Question: I have got this error while running my hibernate app:
'''
Exception in thread "main" org.hibernate.MappingException: Unknown entity: sajjad.htlo.book.Books
at org.hibernate.internal.SessionFactoryImpl.getEntityPersister(SessionFactoryImpl.java:1095)
at org.hibernate.internal.SessionImpl.getEntityPersister(SessionImpl.java:1439)
...
'''
Project Structure:

I had declared it's mapping class in 'hibernate.cfg':
'''
...
<mapping class="sajjad.htlo.book.Books" />
...
'''
This is 'Books' POJO:
'''
@Entity
@Table(name = "Books")
public class Books implements Serializable {
@Id
@GeneratedValue
private Integer id;
private String title;
private String author;
private int isbn;
private double cost;
public Books() {
}
public Books(Integer id, String title, String author) {
this.id = id;
this.title = title;
this.author = author;
}
public Books(String title, String author) {
this.title = title;
this.author = author;
}
// getters/setters
}
'''
Here is 'BookDao.java':
'''
public class BookDao implements BookDaoInterface<Books, String> {
private Session currentSession;
private Transaction currentTransaction;
public BookDao() {
}
public Session openCurrentSession() {
currentSession = getSessionFactory().openSession();
return currentSession;
}
public void closeCurrentSession() {
getCurrentSession().close();
}
public Session openCurrentSessionwithTransaction() {
currentSession = getSessionFactory().openSession();
currentTransaction = currentSession.beginTransaction();
return currentSession;
}
public void closeCurrentSessionwithTransaction() throws Exception {
getCurrentTransaction().commit();
getCurrentSession().close();
}
public static SessionFactory getSessionFactory() {
Configuration configuration = new Configuration().configure();
StandardServiceRegistryBuilder builder = new StandardServiceRegistryBuilder()
.applySettings(configuration.getProperties());
SessionFactory sessionFactory = configuration.buildSessionFactory(builder.build());
return sessionFactory;
}
@Override
public void persist(Books entity) {
getCurrentSession().save(entity);
}
@Override
public void update(Books entity) {
getCurrentSession().update(entity);
}
@Override
public Books findById(String id) {
Books book = (Books) getCurrentSession().get(Books.class, id);
return book;
}
@Override
public void delete(Books entity) {
getCurrentSession().delete(entity);
}
@Override
public List<Books> findAll() {
List<Books> books = (List<Books>) getCurrentSession().createQuery("from Books").list();
return books;
}
@Override
public void deleteAll() {
List<Books> allBooks = findAll();
for (Books eachBook : allBooks) {
delete(eachBook);
}
}
public Session getCurrentSession() {
return currentSession;
}
public void setCurrentSession(Session currentSession) {
this.currentSession = currentSession;
}
public Transaction getCurrentTransaction() {
return currentTransaction;
}
public void setCurrentTransaction(Transaction currentTransaction) {
this.currentTransaction = currentTransaction;
}
}
'''
And here is my 'BookService.java':
'''
public class BookService {
private static BookDao bookDao;
public BookService() {
bookDao = new BookDao();
}
public void persist(Books entity) throws Exception {
bookDao.openCurrentSessionwithTransaction();
bookDao.persist(entity);
bookDao.closeCurrentSessionwithTransaction();
}
public void update(Books entity) throws Exception {
bookDao.openCurrentSessionwithTransaction();
bookDao.update(entity);
bookDao.closeCurrentSessionwithTransaction();
}
public Books findBID(String id) {
bookDao.openCurrentSession();
Books foundBook = bookDao.findById(id);
bookDao.closeCurrentSession();
return foundBook;
}
public void delete(String id) throws Exception {
bookDao.openCurrentSessionwithTransaction();
Books book = bookDao.findById(id);
bookDao.delete(book);
bookDao.closeCurrentSessionwithTransaction();
}
public List<Books> findAll() {
bookDao.openCurrentSession();
List<Books> books = bookDao.findAll();
bookDao.closeCurrentSession();
return books;
}
public void deleteAll() throws Exception {
bookDao.openCurrentSessionwithTransaction();
bookDao.deleteAll();
bookDao.closeCurrentSessionwithTransaction();
}
public BookDao bookDao() {
return bookDao;
}
}
'''
What is wrong with my code?
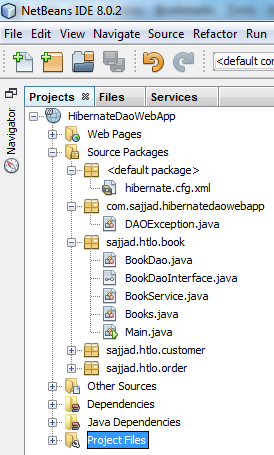
Answer: As per your stack trace,I guess you have imported wrong 'Entity' class.Use JPA entity class.
Use 'import javax.persistence.Entity;' instead of 'import org.hibernate.annotations.Entity'.